Interaction volume radius: 5 \u00c5
Interaction volume height: 20 \u00c5
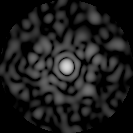
Disorder parameter: 0.8474